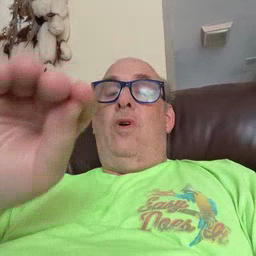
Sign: kiss